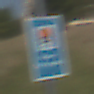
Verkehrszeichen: Wasserschutzgebiet
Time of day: Midday
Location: Outdoor (Nature)
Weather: Clear
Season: NotSpecified
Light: Natural